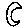
Label: moon